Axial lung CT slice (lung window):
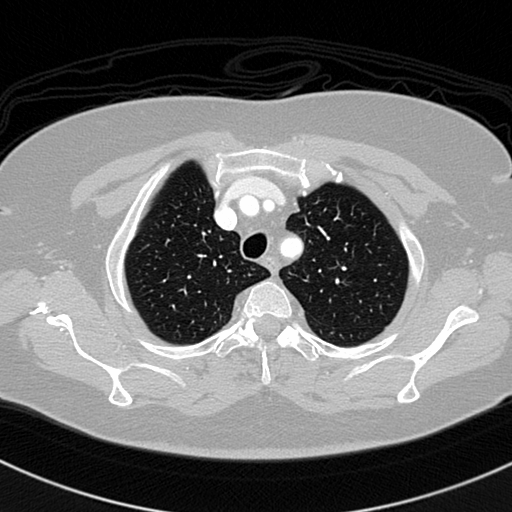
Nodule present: no